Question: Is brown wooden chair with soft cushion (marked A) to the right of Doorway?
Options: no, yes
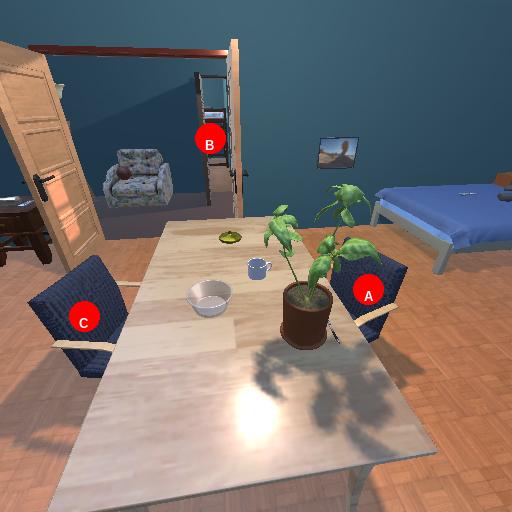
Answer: no